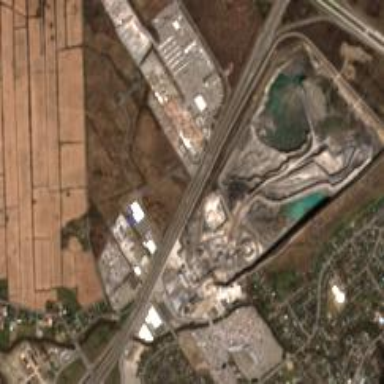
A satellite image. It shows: Quarry rich in aggregate and stone resources.